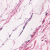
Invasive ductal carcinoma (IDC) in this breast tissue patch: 0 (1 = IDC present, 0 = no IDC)